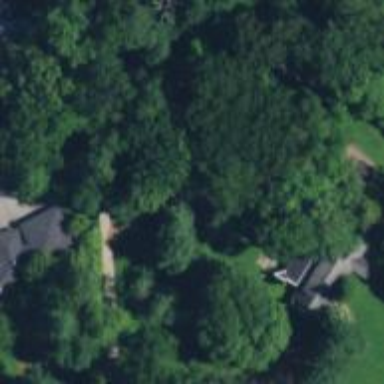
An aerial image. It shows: Driveway.